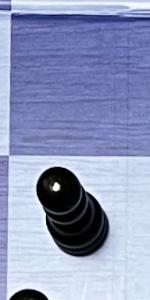
Label: Pawn_Black